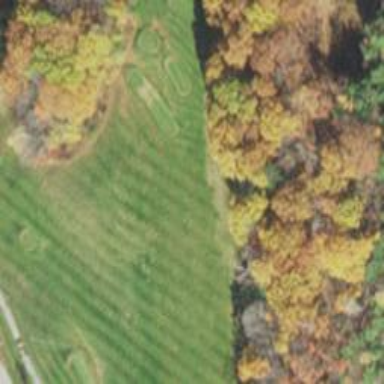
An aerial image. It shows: Path used for both walking and golf.